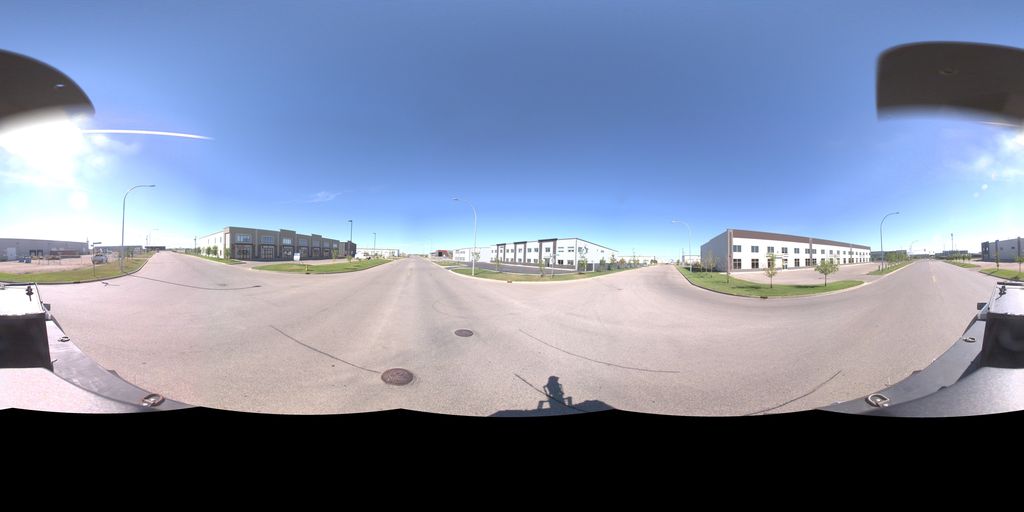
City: saskatoon